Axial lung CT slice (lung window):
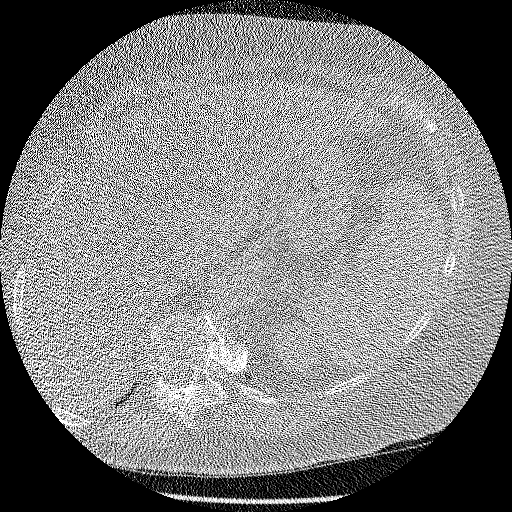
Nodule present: no